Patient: sex M, age 43
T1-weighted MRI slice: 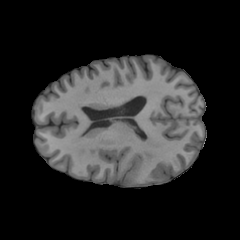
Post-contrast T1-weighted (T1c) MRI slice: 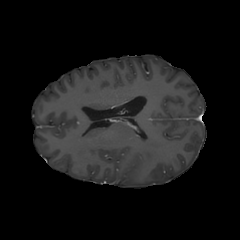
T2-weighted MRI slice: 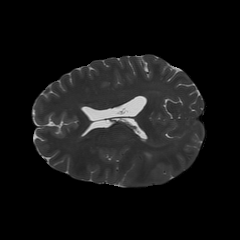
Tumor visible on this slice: yes
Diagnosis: Glioblastoma, IDH-wildtype
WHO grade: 4